Question: this Protected route is works well for profile page. but i want to make a protected route for multiple page. in my project , i want to implement protected route for 'user profile update page', "update password" and 'order details page' but i can not implement this.

'''
import React, { Fragment } from "react";
import { useSelector } from "react-redux";
import { Navigate, Route } from "react-router-dom";
import { Outlet } from 'react-router-dom';
const ProtectedRoute = () => {
const { loading, isAuthenticated, user } = useSelector((state) => state.user);
if (loading) return null;
return isAuthenticated
? <Outlet />
: <Navigate to="/login" replace />;
};
export default ProtectedRoute;
'''
'''
import { BrowserRouter as Router, Routes, Route } from 'react-router-dom';
import './App.css';
import Header from './components/Header/Header';
import React from 'react';
import Service from './components/Service/Service'
import Home from './components/Home/Home';
import About from './components/About/About'
import Footer from './components/Footer/Footer';
import Login from './components/User/Login';
import Cart from './components/Cart/Cart';
import ProductDetails from './components/Product/ProductDetails';
import ScrollToTop from './components/ScrollToTop/ScrollToTop';
import Signup from './components/User/Signup';
import Shipping from './components/Cart/Shipping';
import Profile from './components/User/Profile';
import store from './store';
import { loadUser } from './Actions/userAction';
import UserOptions from './components/Header/UserOptions';
import { useSelector } from 'react-redux';
import ProtectedRoute from './components/Route/ProtectedRoute';
import UpdateProfile from './components/User/UpdateProfile'
import ForgotPassword from './components/User/ForgotPassword';
import ResetPassword from './components/User/ResetPassword';
import MyOrders from './components/Order/MyOrders';
function App() {
const { isAuthenticated, user } = useSelector((state) => state.user);
React.useEffect(() => {
store.dispatch(loadUser());
}, []);
return (
<Router>
<ScrollToTop />
<Header />
{isAuthenticated && <UserOptions user={user} />}
<Routes>
<Route exact path='/' element={<Home />} ></Route>
<Route exact path='/about' element={<About />} ></Route>
<Route exact path='/service' element={<Service />} ></Route>
<Route exact path='/login' element={<Login />} ></Route>
<Route exact path='/signup' element={<Signup />} ></Route>
<Route path="/account" element={<ProtectedRoute />}>
<Route path="/account" element={<Profile />} />
</Route>
<Route exact path="/password/forgot" element={<ForgotPassword />} />
<Route exact path="/password/reset/:token" element={<ResetPassword />} />
<Route exact path='/cart' element={<Cart />} ></Route>
<Route exact path='/product/:id' element={<ProductDetails />} ></Route>
<Route exact path='/shipping' element={<Shipping />}></Route>
</Routes>
<Footer />
</Router>
);
}
export default App;
'''
i tried this but it didn't work
'''
<Route path="/account" element={<ProtectedRoute/>}>
<Route path="/account" element={<Profile/>} />
<Route path="me/update" element={<UpdateProfile/>} />
<Route path="/orders" element={<MyOrders/>} />
</Route>
'''
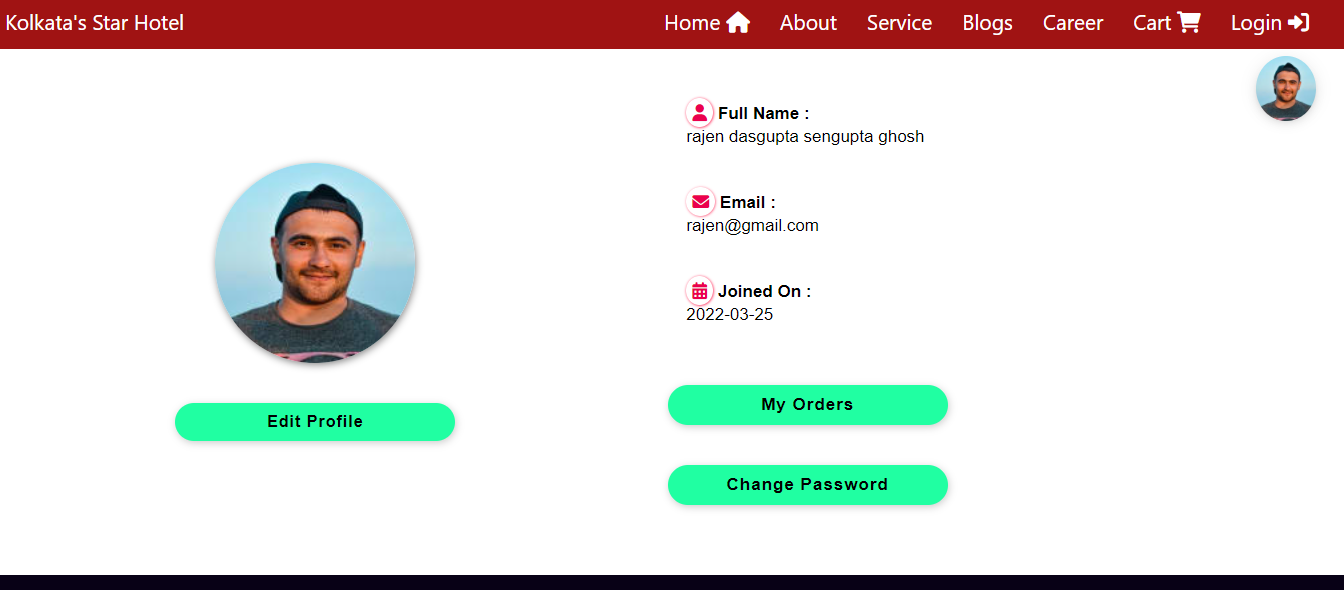
Answer: try this instead:
'<Route path="/account" element={<ProtectedRoute><Profile/></ProtectedRoute>}></Route>'
'<Route path="me/update" element={<ProtectedRoute><UpdateProfile/></ProtectedRoute>}></Route>'